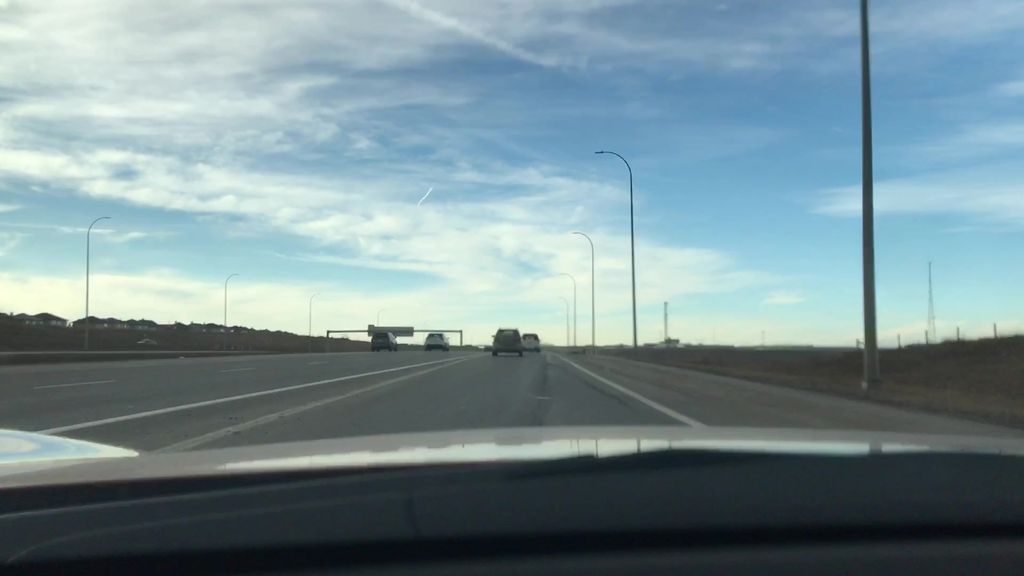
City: calgary